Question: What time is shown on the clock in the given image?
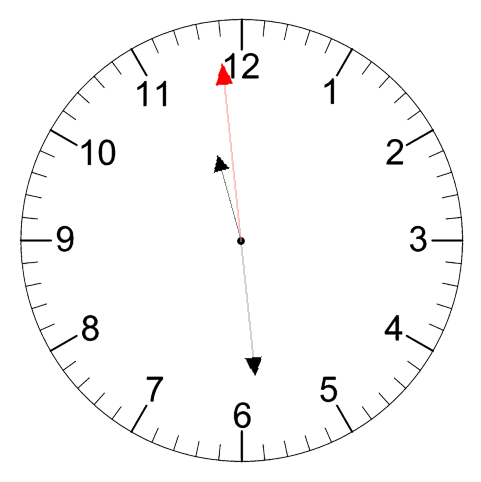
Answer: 11:28:59